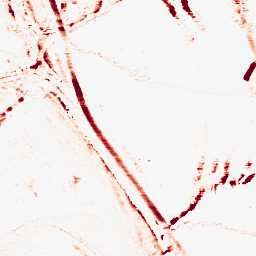
Category: morphological
Decomposition family: morphological_rect
Decomposition parameters: operation: opening
width: 10
height: 3
Upsampling method: quadratic
Upsampling parameters: scale: 8
Upsampling scale: 8